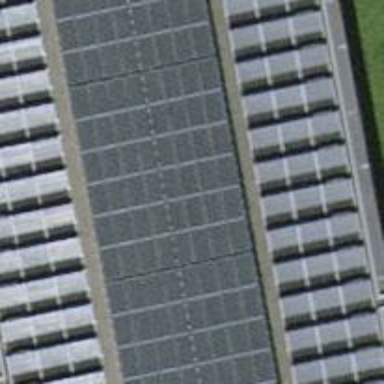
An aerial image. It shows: Solar-powered generator using photovoltaic technology. This small installation generates electricity through solar photovoltaic panels.